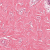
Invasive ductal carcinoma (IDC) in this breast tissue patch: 0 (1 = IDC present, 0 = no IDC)